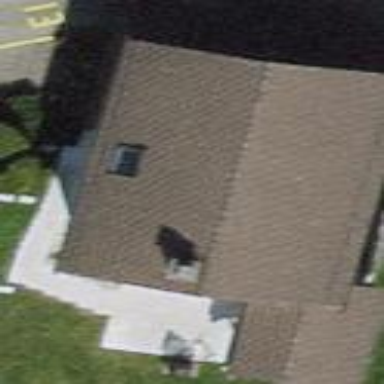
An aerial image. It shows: Building with tiled roof.